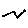
Label: zigzag